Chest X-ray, PA view. Patient: 57 years old, sex F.
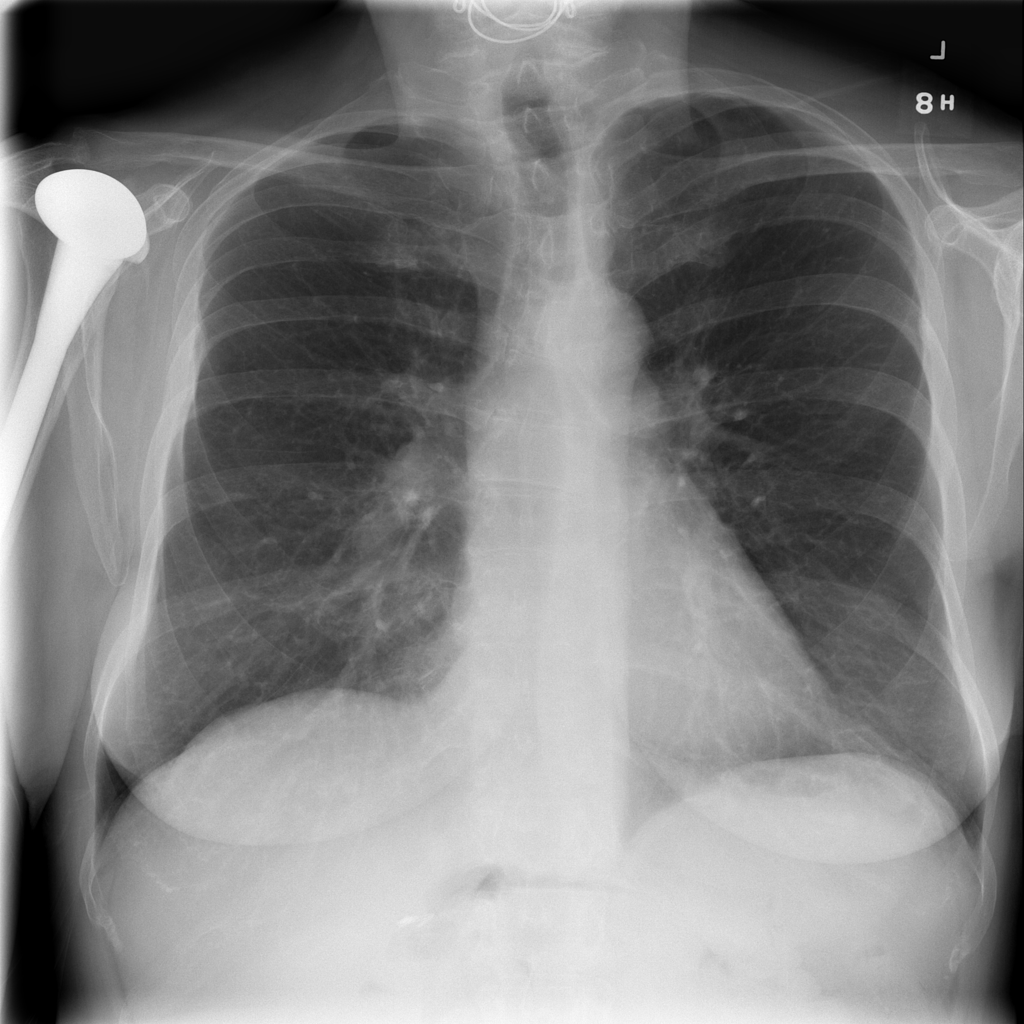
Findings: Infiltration